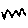
Label: zigzag